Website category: restaurant
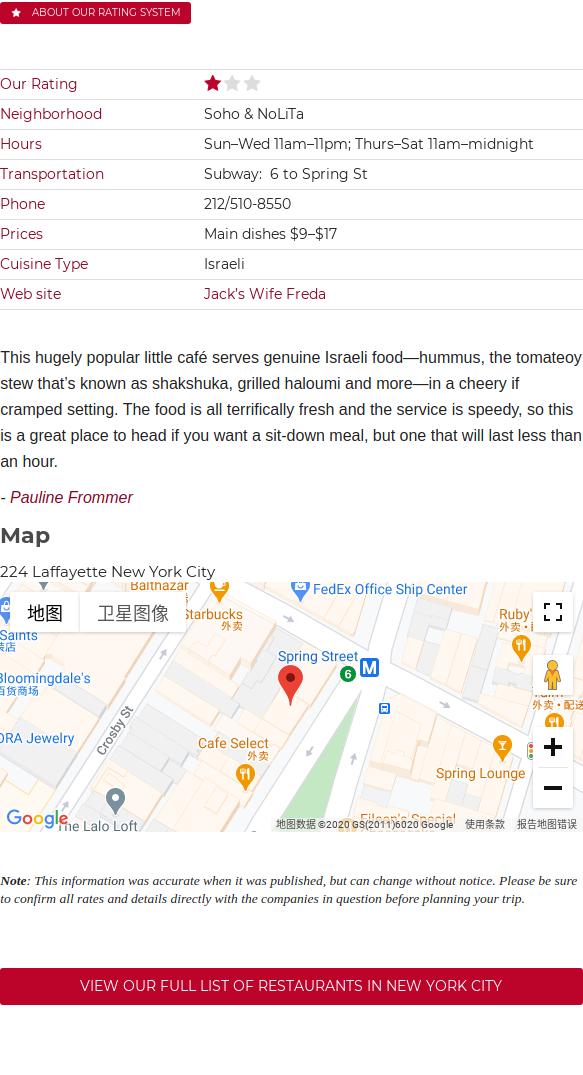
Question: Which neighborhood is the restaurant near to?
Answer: Soho & NoLiTa

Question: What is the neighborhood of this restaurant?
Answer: Soho & NoLiTa

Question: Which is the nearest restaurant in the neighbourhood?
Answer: Soho & NoLiTa

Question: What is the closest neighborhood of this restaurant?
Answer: Soho & NoLiTa

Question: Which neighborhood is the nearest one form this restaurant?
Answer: Soho & NoLiTa

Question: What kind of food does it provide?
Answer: Israeli

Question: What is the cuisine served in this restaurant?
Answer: Israeli

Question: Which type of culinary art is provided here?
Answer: Israeli

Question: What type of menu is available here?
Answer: Israeli

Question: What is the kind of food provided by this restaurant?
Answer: Israeli

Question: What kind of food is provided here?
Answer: Israeli

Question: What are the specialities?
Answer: Israeli

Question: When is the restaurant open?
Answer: SunWed 11am11pm; ThursSat 11ammidnight

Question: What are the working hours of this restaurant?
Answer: SunWed 11am11pm; ThursSat 11ammidnight

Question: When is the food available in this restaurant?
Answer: SunWed 11am11pm; ThursSat 11ammidnight

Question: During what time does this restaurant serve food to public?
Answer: SunWed 11am11pm; ThursSat 11ammidnight

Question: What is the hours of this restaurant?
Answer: SunWed 11am11pm; ThursSat 11ammidnight

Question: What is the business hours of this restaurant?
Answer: SunWed 11am11pm; ThursSat 11ammidnight

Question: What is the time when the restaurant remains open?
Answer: SunWed 11am11pm; ThursSat 11ammidnight

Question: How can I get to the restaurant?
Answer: Subway: 6 to Spring St

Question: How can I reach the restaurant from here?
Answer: Subway: 6 to Spring St

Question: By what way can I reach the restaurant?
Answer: Subway: 6 to Spring St

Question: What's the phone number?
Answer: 212/510-8550

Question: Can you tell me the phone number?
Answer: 212/510-8550

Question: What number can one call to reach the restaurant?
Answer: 212/510-8550

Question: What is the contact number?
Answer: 212/510-8550

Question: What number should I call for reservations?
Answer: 212/510-8550

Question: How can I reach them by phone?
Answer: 212/510-8550

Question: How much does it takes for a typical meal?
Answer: Main dishes $9$17

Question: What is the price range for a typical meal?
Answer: Main dishes $9$17

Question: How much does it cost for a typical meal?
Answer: Main dishes $9$17

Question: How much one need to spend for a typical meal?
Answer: Main dishes $9$17

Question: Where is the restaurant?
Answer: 224 Laffayette New York City

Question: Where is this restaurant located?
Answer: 224 Laffayette New York City

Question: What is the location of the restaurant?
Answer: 224 Laffayette New York City

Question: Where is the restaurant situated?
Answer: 224 Laffayette New York City

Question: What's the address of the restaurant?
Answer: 224 Laffayette New York City

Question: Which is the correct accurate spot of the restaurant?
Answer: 224 Laffayette New York City

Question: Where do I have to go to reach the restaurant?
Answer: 224 Laffayette New York City